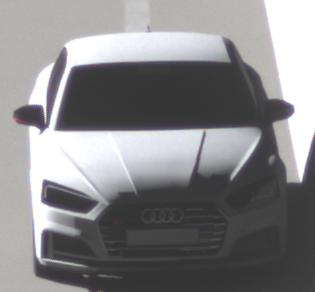
Make: Audi
Model: S5 Sportback
Detailed model: 8T Facelift
Model produced from: 2011
Model produced until: 2016
Doors: 5
Color: white
Road condition: dry road
Daytime: morning or afternoon
Contrast: high contrast